Breast ultrasound image
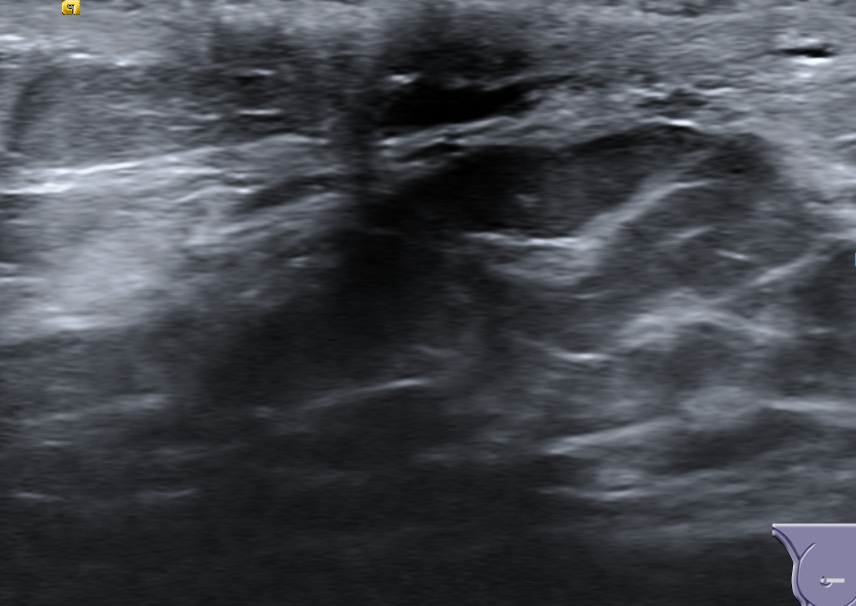
Diagnosis: normal